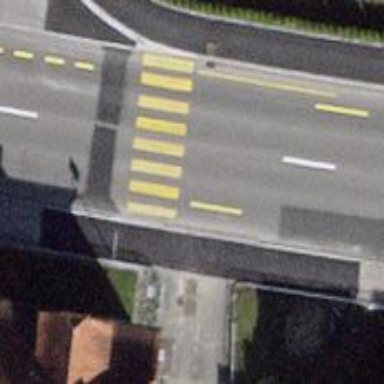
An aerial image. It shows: Uncontrolled zebra crossing on the road.